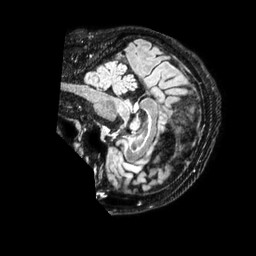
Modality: FLAIR
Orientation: sagittal
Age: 58
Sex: female
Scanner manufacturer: philips
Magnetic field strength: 1.5 T
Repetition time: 4.8 s
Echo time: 0.3508 s